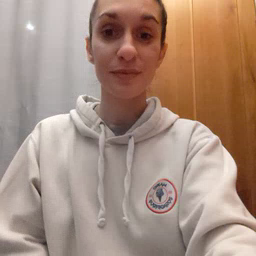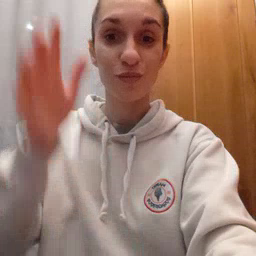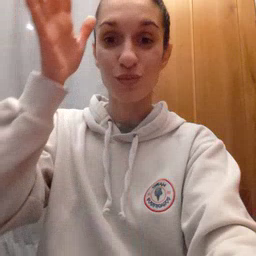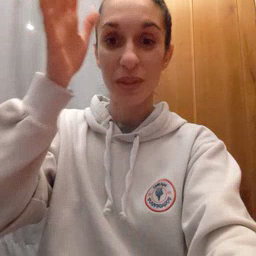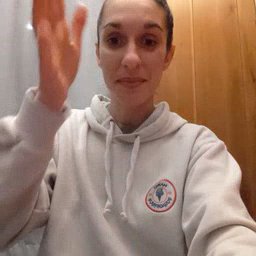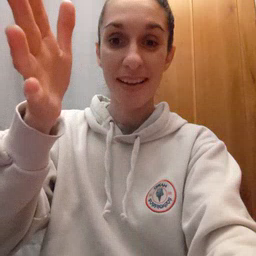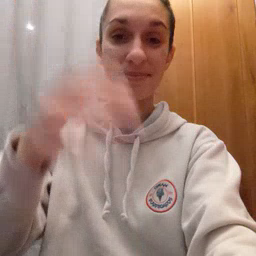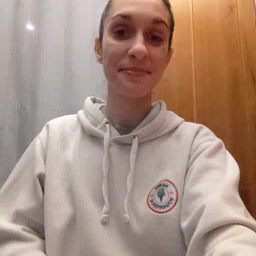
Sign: grandpa